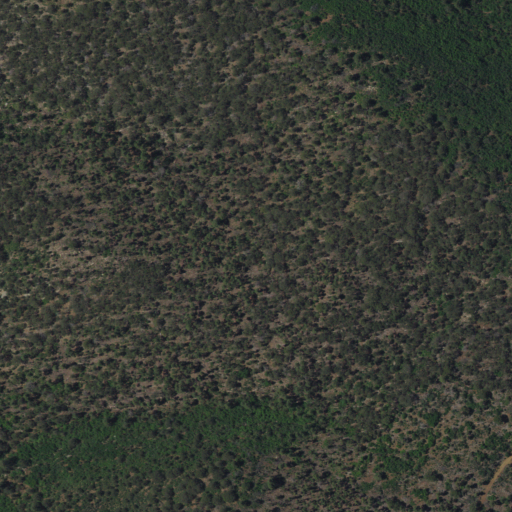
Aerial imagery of valley in New Mexico named Lawrence Canyon containing only evergreen forest